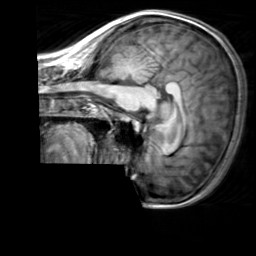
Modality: T1w
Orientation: sagittal
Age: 26
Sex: female
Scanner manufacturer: siemens
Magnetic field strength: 3 T
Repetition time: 2.3 s
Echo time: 0.00303 s